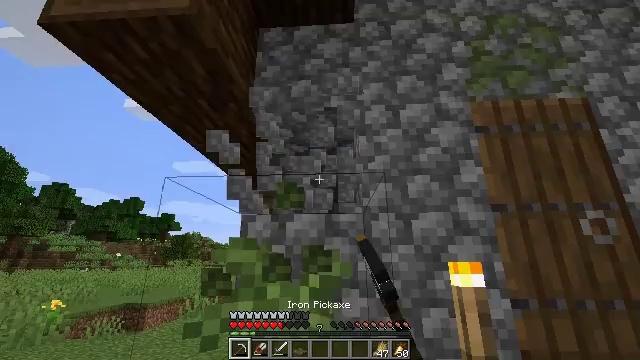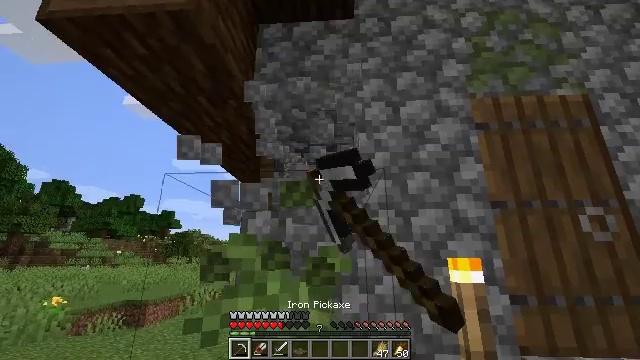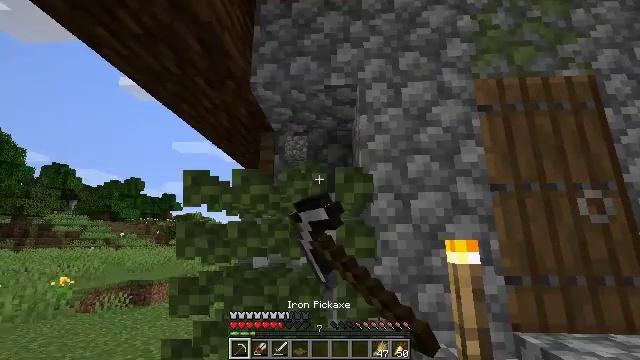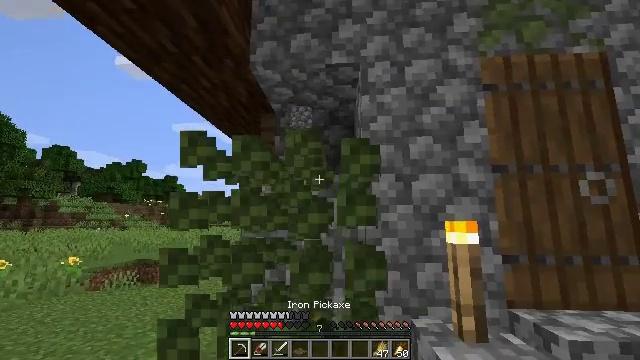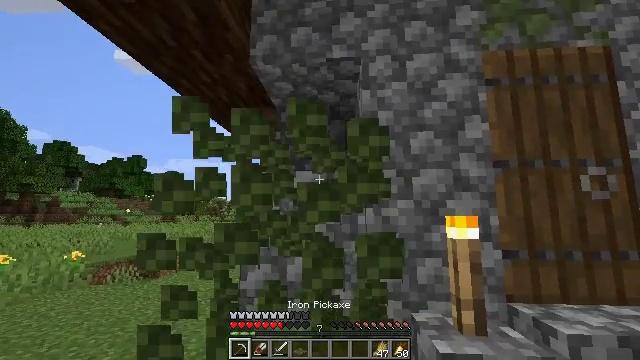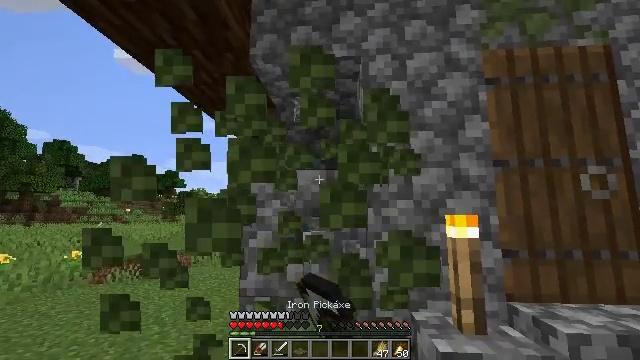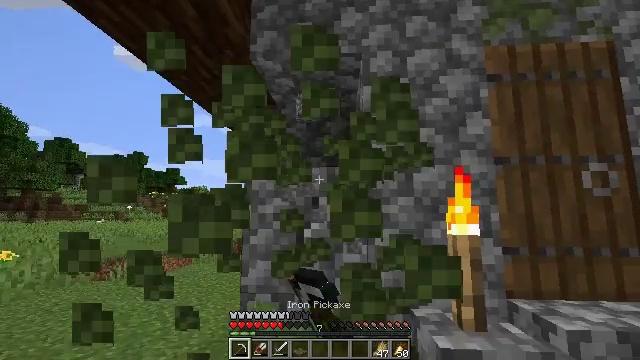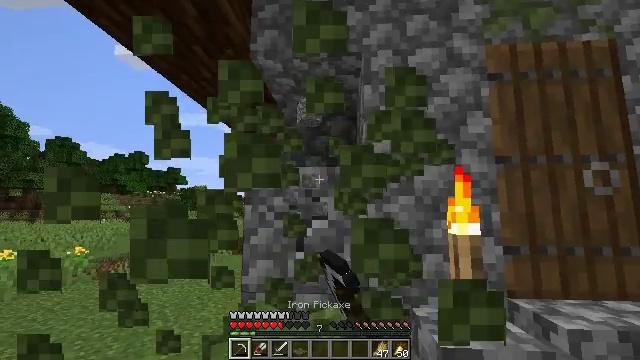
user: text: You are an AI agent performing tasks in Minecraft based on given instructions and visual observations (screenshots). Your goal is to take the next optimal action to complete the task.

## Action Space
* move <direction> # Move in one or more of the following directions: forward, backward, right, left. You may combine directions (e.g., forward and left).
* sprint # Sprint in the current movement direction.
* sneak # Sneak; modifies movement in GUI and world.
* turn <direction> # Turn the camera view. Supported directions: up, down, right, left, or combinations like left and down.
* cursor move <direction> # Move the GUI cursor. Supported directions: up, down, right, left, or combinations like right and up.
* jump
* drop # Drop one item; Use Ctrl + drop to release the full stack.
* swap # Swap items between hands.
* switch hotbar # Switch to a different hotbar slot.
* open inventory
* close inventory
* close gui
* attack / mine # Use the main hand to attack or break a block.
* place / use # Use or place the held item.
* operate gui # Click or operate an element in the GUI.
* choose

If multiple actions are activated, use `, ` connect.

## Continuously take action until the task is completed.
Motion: motion action
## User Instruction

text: Attack the large fern to gather it.
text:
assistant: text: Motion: attack / mine
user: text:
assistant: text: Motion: turn down, attack / mine
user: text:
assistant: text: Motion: turn down, attack / mine
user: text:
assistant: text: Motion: turn down, attack / mine
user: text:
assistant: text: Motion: attack / mine
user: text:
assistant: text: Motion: attack / mine
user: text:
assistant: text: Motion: attack / mine
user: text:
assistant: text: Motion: attack / mine